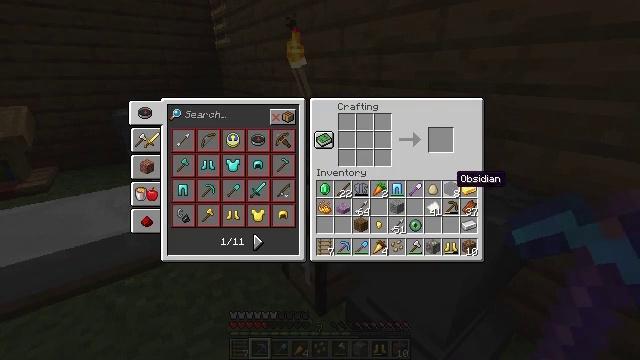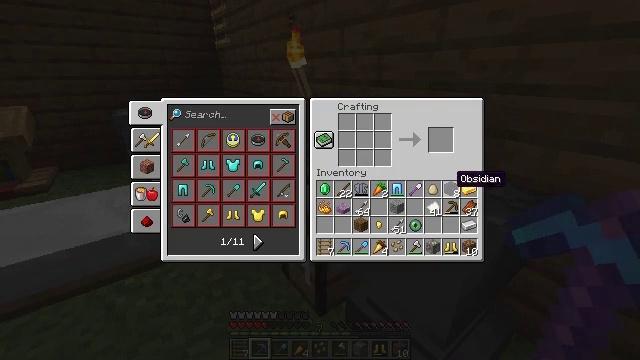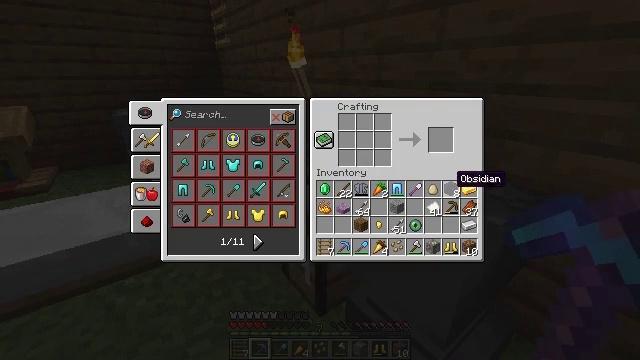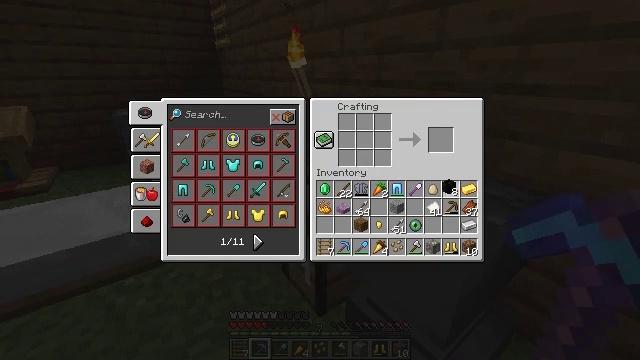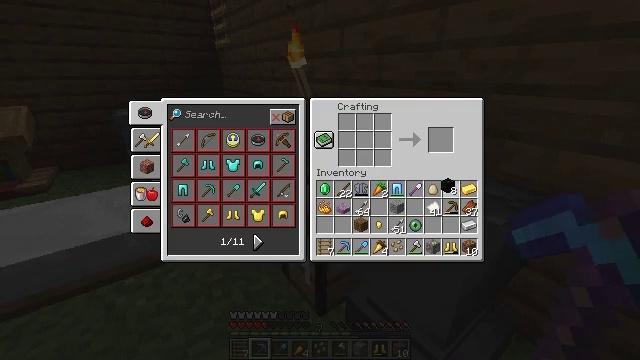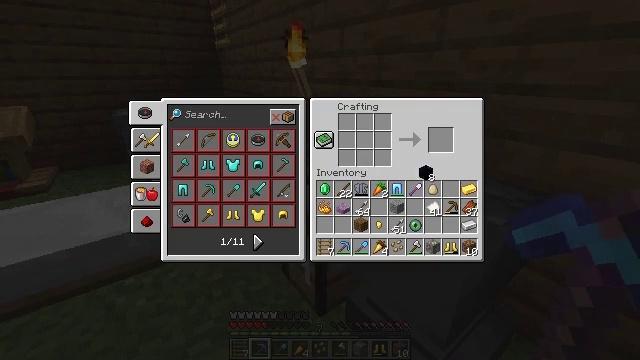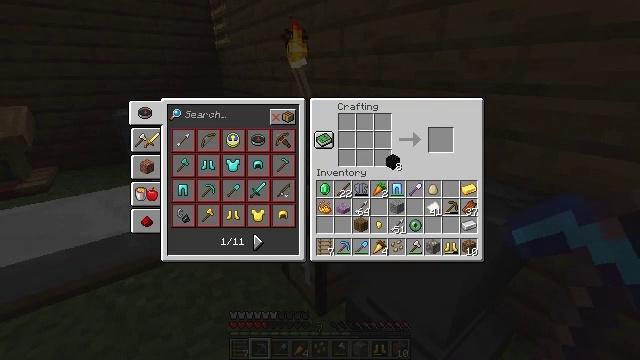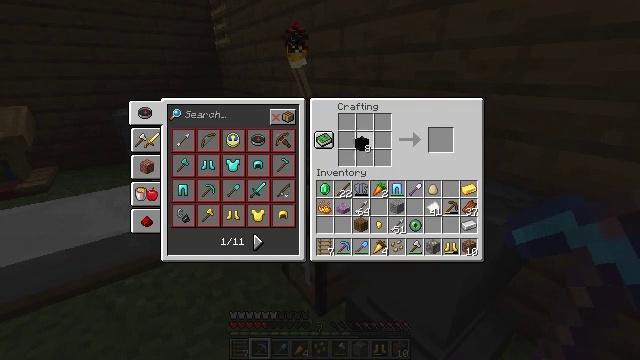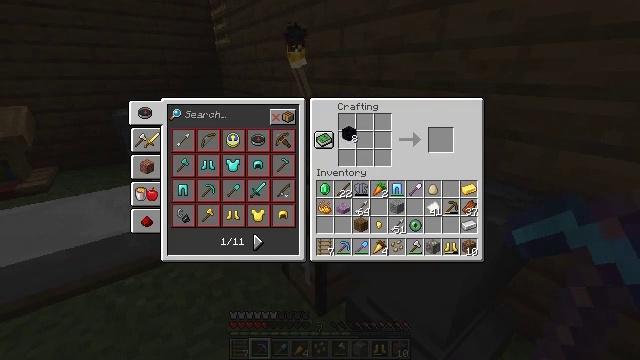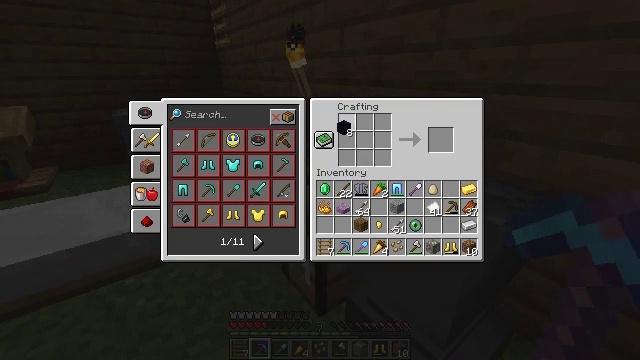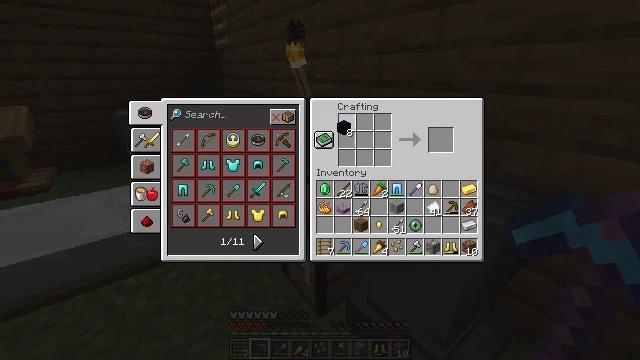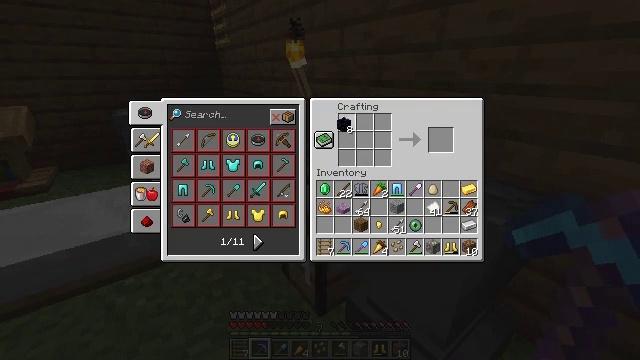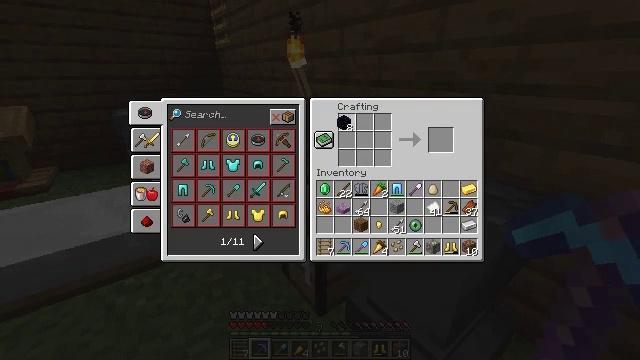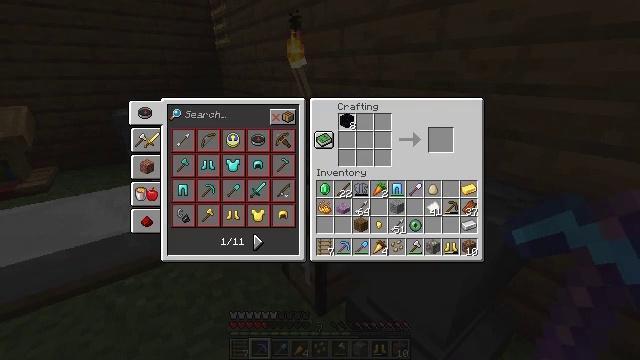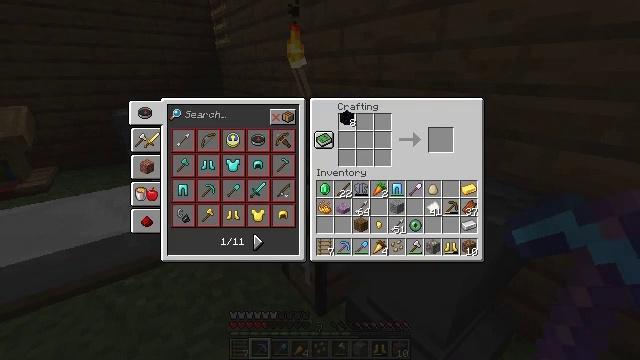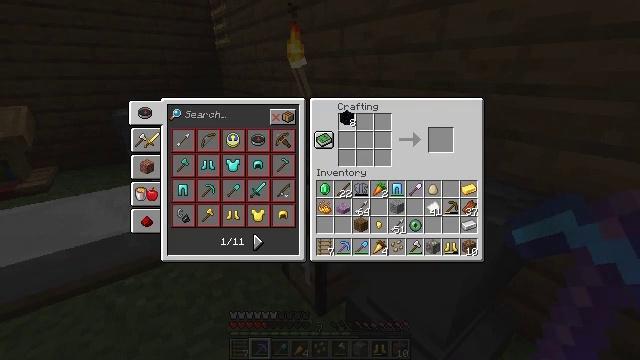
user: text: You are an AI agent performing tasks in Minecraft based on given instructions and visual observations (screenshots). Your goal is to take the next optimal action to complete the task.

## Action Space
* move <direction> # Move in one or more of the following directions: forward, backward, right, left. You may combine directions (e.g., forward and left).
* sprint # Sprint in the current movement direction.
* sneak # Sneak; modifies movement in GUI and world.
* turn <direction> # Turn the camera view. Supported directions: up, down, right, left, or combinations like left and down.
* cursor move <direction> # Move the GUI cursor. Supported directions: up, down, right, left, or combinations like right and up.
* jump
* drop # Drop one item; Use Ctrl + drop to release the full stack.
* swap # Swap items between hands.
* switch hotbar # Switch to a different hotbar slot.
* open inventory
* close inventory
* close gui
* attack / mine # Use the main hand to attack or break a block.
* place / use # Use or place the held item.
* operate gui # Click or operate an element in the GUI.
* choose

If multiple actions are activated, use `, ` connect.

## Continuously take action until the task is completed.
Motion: motion action
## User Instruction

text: Open the crafting table and create an ender chest.
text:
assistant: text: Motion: no_op
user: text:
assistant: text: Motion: no_op
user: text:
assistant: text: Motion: operate gui
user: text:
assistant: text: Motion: operate gui
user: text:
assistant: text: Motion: cursor move left and up, operate gui
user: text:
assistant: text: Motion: cursor move left and up
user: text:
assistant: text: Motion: cursor move left and up
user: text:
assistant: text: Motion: cursor move left and up
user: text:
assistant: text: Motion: no_op
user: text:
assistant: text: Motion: no_op
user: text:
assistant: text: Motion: no_op
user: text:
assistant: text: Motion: no_op
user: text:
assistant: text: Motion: no_op
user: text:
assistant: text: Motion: no_op
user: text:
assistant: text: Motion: no_op
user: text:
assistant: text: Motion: choose
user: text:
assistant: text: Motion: choose
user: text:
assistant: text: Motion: cursor move down, choose
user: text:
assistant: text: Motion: cursor move down, choose
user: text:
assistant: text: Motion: choose
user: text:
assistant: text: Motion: choose
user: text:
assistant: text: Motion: choose
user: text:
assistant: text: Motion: choose
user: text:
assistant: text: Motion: choose
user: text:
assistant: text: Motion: choose
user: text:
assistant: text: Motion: choose
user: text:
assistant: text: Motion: cursor move right, choose
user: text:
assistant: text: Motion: choose
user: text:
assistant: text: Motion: cursor move up, choose
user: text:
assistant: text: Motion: cursor move up, choose